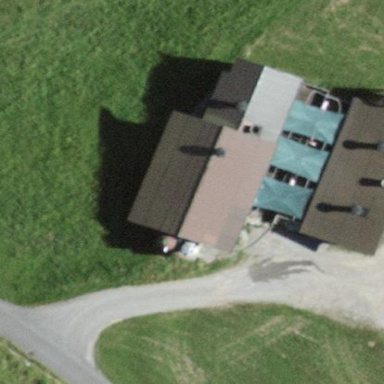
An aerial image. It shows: Barn.